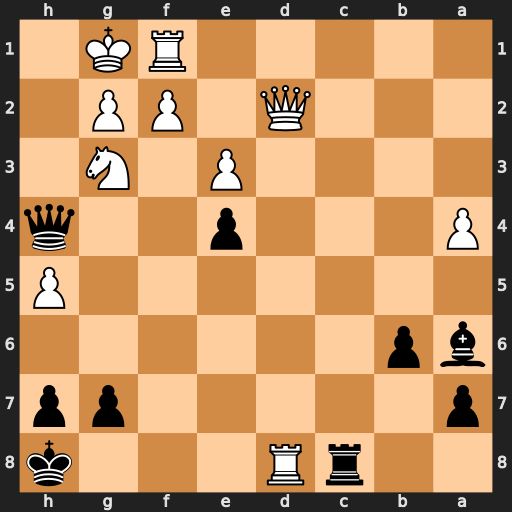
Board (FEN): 2rR3k/p5pp/bp6/7P/P3p2q/4P1N1/3Q1PP1/5RK1
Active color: b
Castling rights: -
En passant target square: -
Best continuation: Rxd8 Qb4 Bxf1